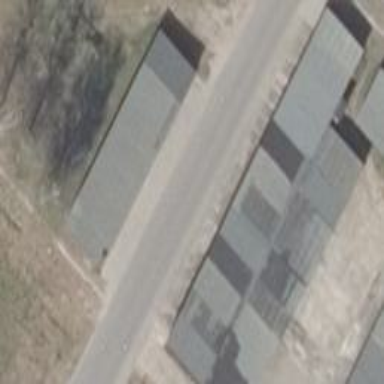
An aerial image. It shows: Group of garages.